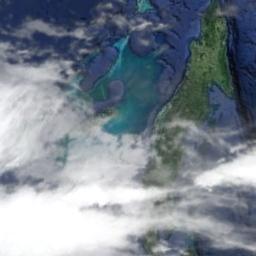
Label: cloud